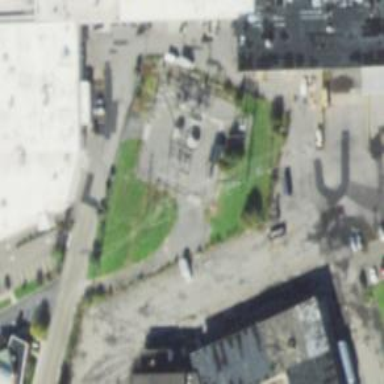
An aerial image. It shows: Power substation.